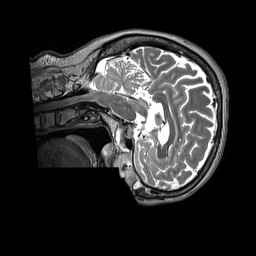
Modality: T2w
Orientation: sagittal
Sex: female
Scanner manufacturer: siemens
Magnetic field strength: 3 T
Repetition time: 3.2 s
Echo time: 0.409 s